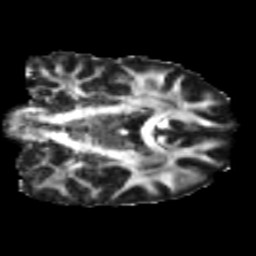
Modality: FA
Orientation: coronal
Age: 46
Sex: male
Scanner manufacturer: siemens
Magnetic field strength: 3 T
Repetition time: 5 s
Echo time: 0.092 s